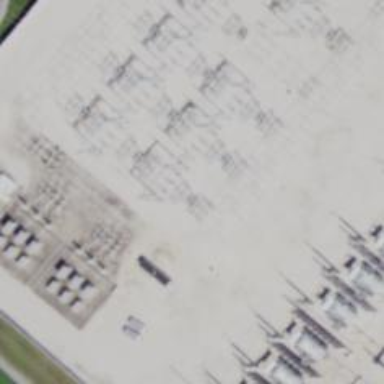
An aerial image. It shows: Switch for power supply.